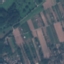
Land use / land cover class: PermanentCrop